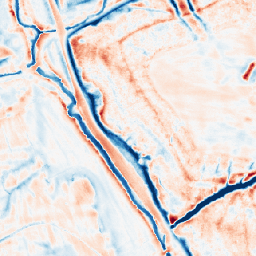
Category: edge_preserving
Decomposition family: bilateral
Decomposition parameters: d: 21
sigma_color: 25
sigma_space: 25
Upsampling method: area
Upsampling parameters: scale: 4
Upsampling scale: 4